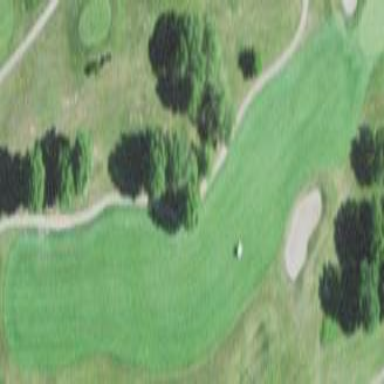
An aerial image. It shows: Golf fairway surrounded by grass.